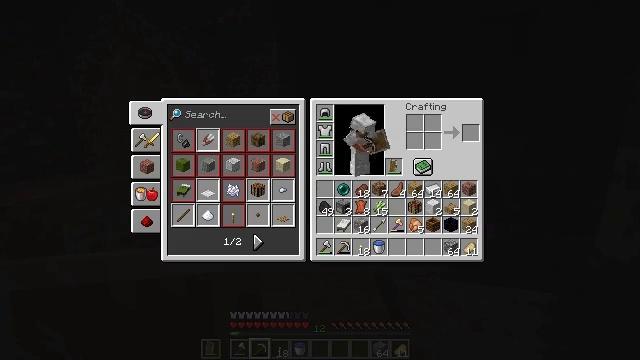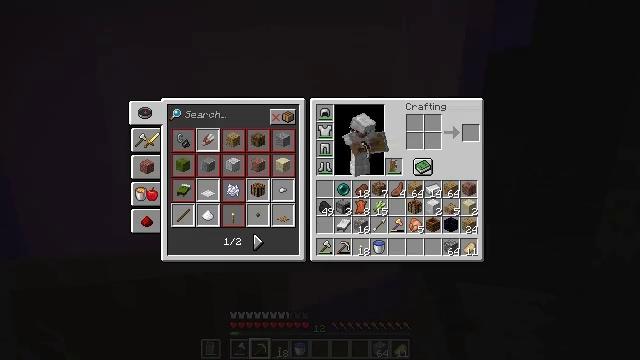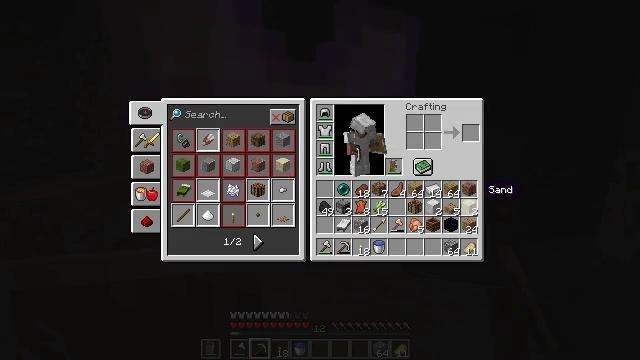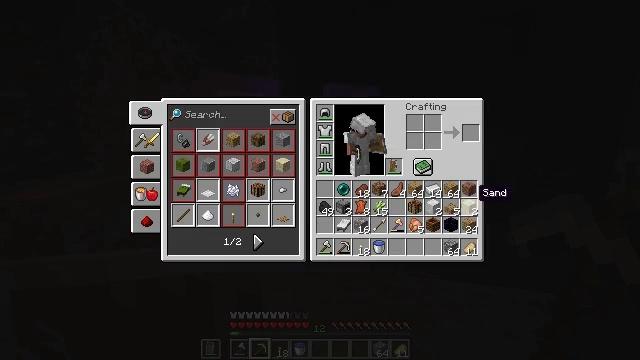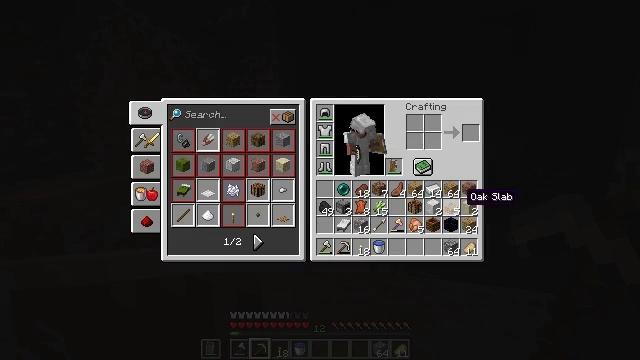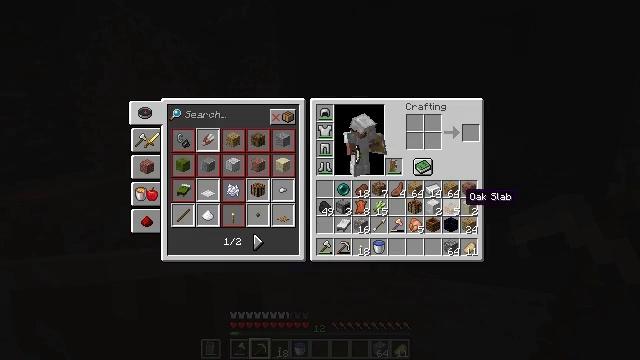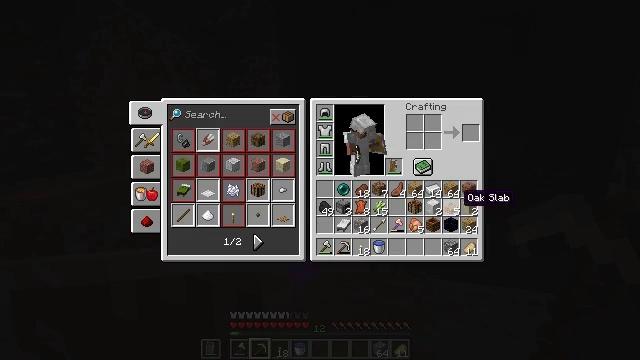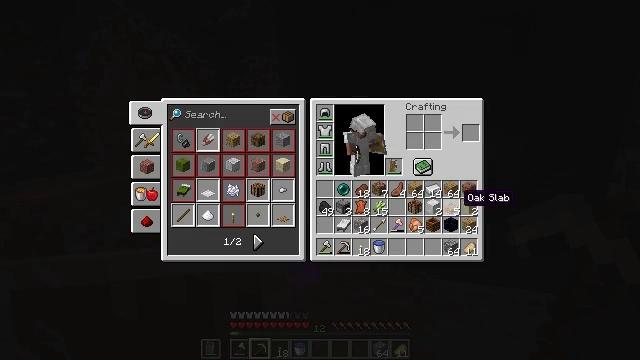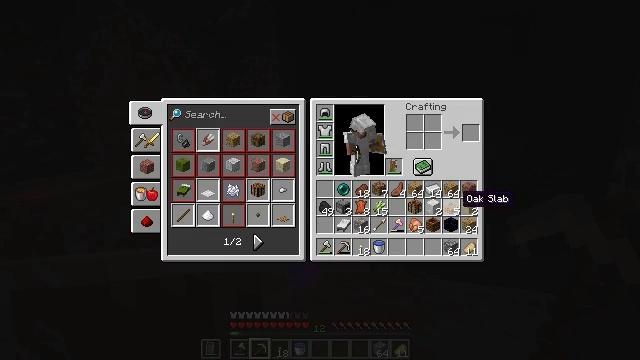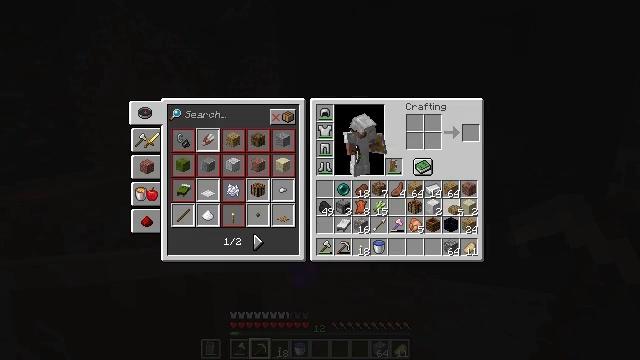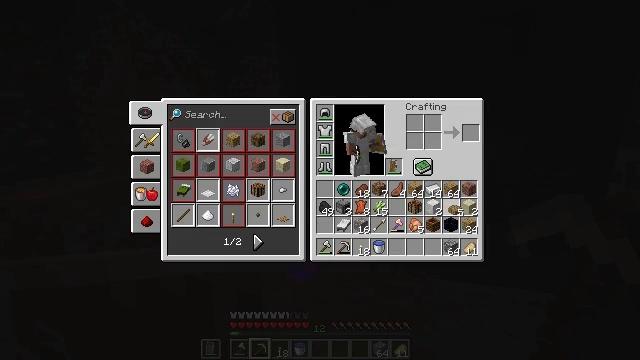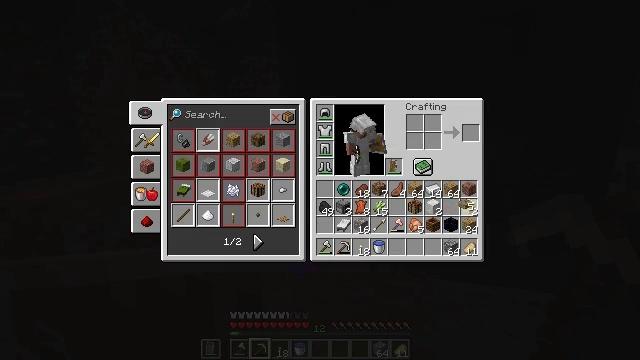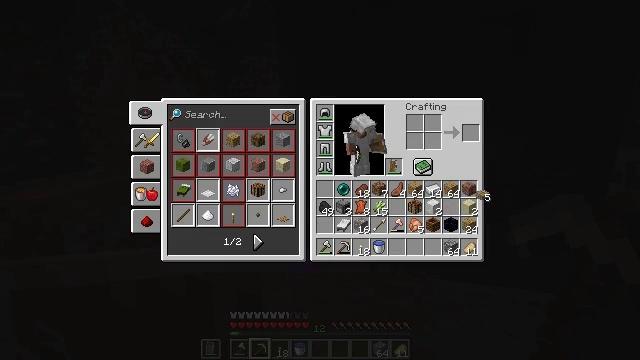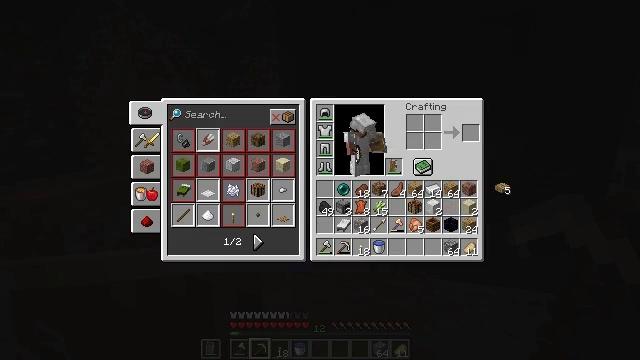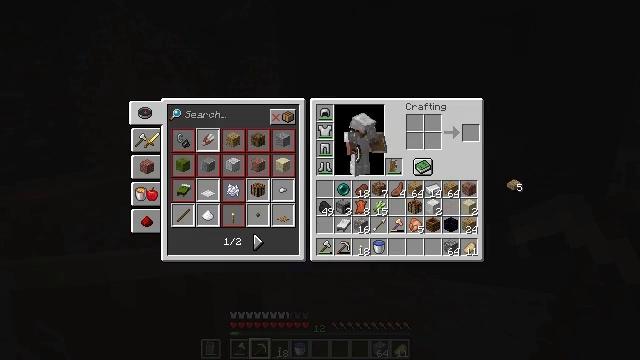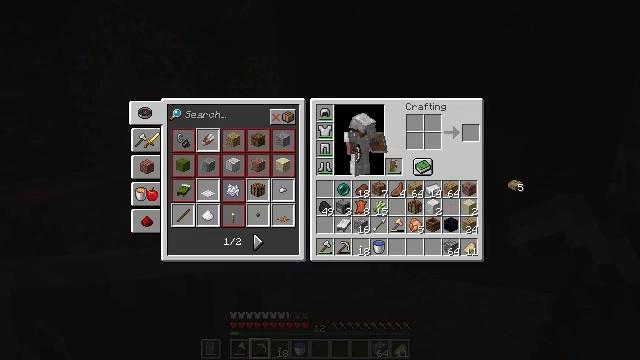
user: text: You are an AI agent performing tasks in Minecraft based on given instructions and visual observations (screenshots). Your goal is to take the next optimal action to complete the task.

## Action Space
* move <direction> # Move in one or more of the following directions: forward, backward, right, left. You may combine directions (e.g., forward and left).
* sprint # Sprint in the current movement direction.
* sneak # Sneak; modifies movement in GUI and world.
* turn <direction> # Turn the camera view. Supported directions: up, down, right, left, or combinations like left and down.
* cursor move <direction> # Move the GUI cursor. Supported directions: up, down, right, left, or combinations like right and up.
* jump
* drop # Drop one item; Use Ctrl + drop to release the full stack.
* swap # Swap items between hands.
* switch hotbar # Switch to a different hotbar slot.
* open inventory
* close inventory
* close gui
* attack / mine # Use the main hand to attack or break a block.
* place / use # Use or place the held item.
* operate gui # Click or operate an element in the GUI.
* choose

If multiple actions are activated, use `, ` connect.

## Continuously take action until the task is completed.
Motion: motion action
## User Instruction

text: Remove an oak slab from the inventory.
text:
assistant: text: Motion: open gui
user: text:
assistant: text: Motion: no_op
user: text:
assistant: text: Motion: no_op
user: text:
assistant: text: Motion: cursor move left
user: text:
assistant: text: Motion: no_op
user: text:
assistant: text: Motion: no_op
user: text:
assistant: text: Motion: no_op
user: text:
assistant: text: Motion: no_op
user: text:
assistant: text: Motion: operate gui
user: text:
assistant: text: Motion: operate gui
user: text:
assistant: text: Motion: cursor move right, operate gui
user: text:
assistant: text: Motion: cursor move right and up
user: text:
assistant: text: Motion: cursor move right and up
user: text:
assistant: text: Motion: cursor move right
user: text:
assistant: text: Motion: no_op
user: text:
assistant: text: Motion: no_op
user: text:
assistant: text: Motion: operate gui
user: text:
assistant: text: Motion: operate gui
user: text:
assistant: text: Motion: operate gui
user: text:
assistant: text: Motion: no_op
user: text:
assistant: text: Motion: cursor move left
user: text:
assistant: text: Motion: cursor move left
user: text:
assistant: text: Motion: cursor move left
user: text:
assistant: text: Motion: cursor move left
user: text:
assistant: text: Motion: no_op